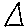
Label: triangle